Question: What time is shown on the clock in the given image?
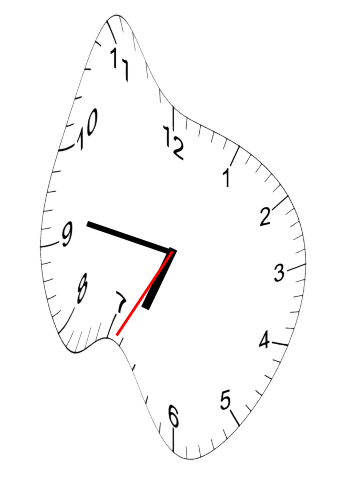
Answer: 06:46:35